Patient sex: F
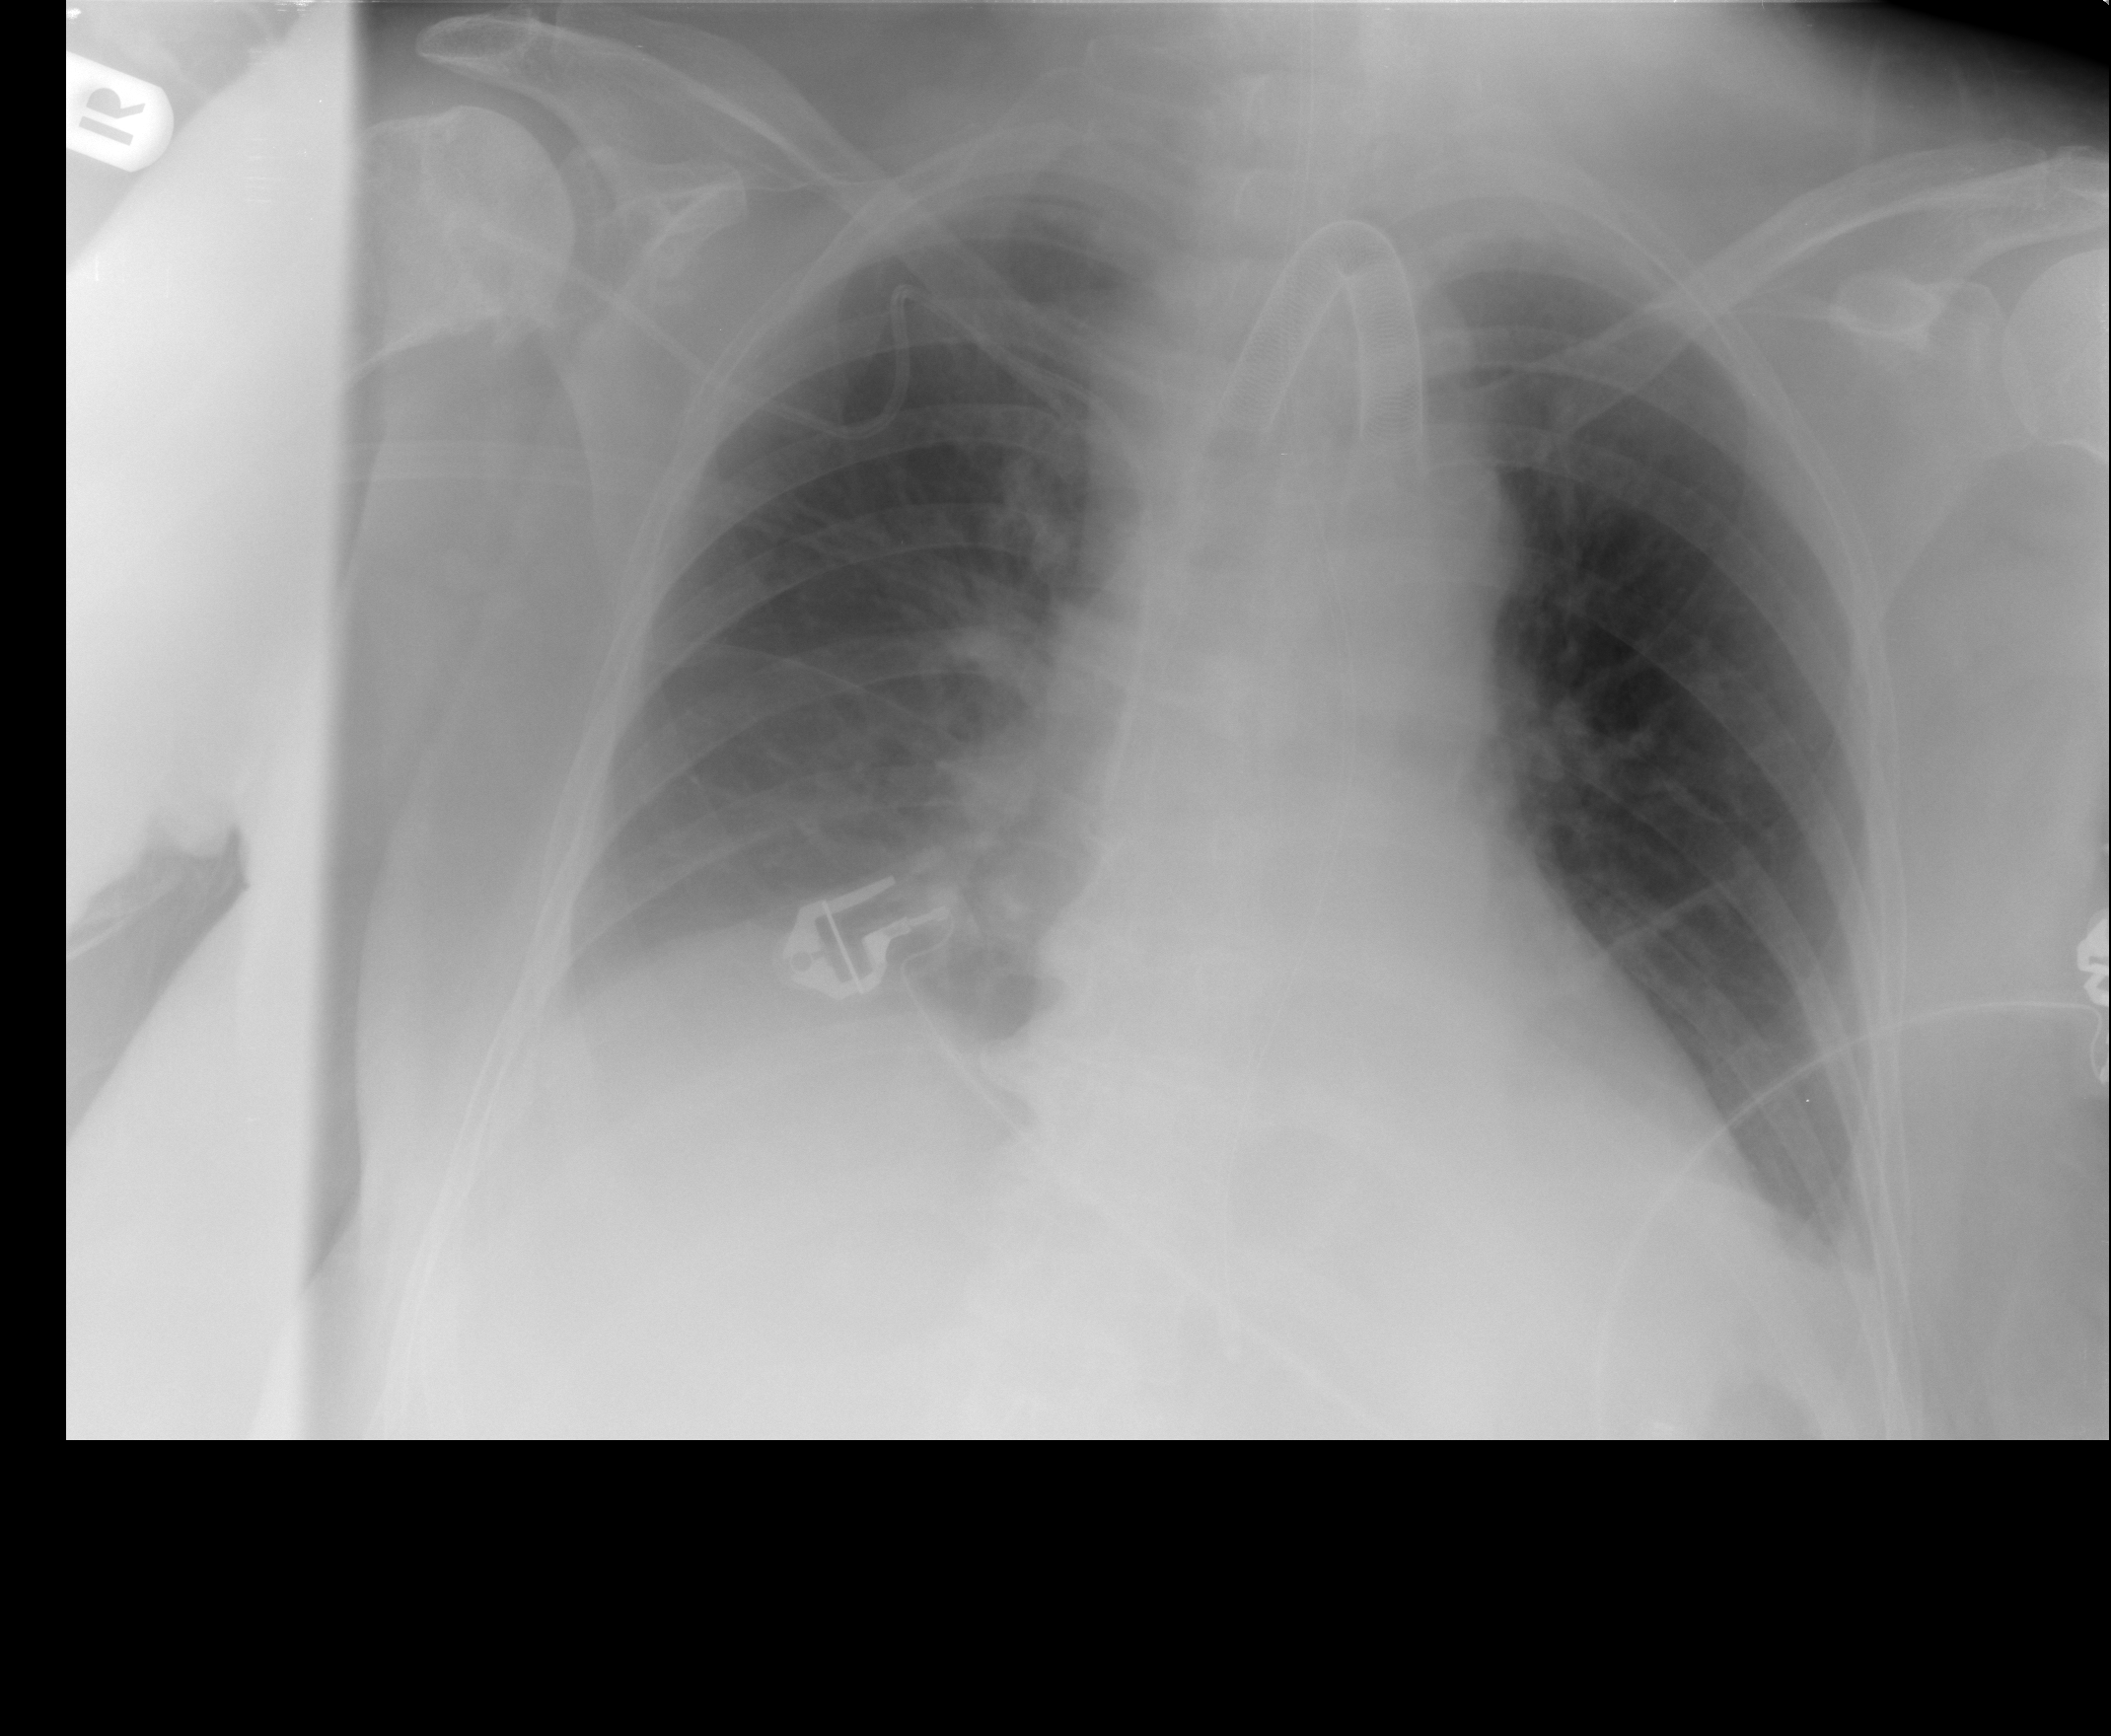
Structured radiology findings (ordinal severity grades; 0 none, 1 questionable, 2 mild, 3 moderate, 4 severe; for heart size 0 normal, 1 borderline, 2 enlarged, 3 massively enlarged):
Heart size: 0
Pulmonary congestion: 0
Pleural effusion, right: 1
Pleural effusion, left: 0
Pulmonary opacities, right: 0
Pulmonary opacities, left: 0
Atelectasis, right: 1
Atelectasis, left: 0